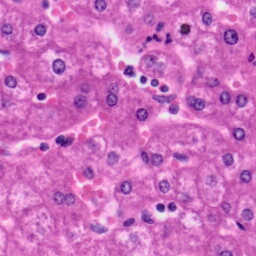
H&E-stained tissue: Liver